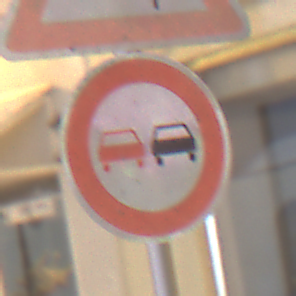
Verkehrszeichen: Ueberholverbot
Zusatzzeichen oben: SeitenwindVonRechts
Umgebung: Outdoor, Urban
Tageszeit: Night
Wetter: Overcast
Licht: Artificial
Jahreszeit: Winter
Kontrast: MediumContrast